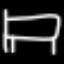
Label: bed